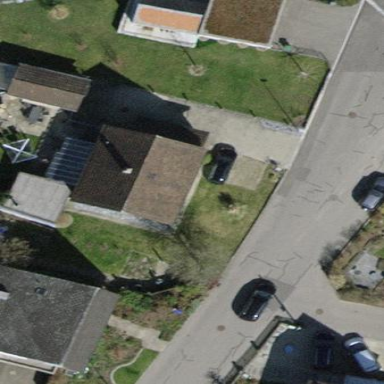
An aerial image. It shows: Building with tiled roof.